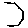
Label: hexagon